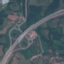
Label: Highway